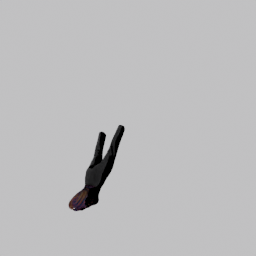
Label: people